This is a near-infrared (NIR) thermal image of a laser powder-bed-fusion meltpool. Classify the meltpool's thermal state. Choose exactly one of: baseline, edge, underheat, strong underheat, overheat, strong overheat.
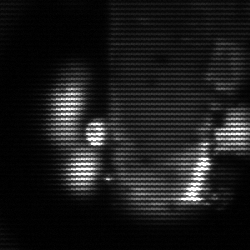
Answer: strong underheat